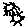
Label: sun